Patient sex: M
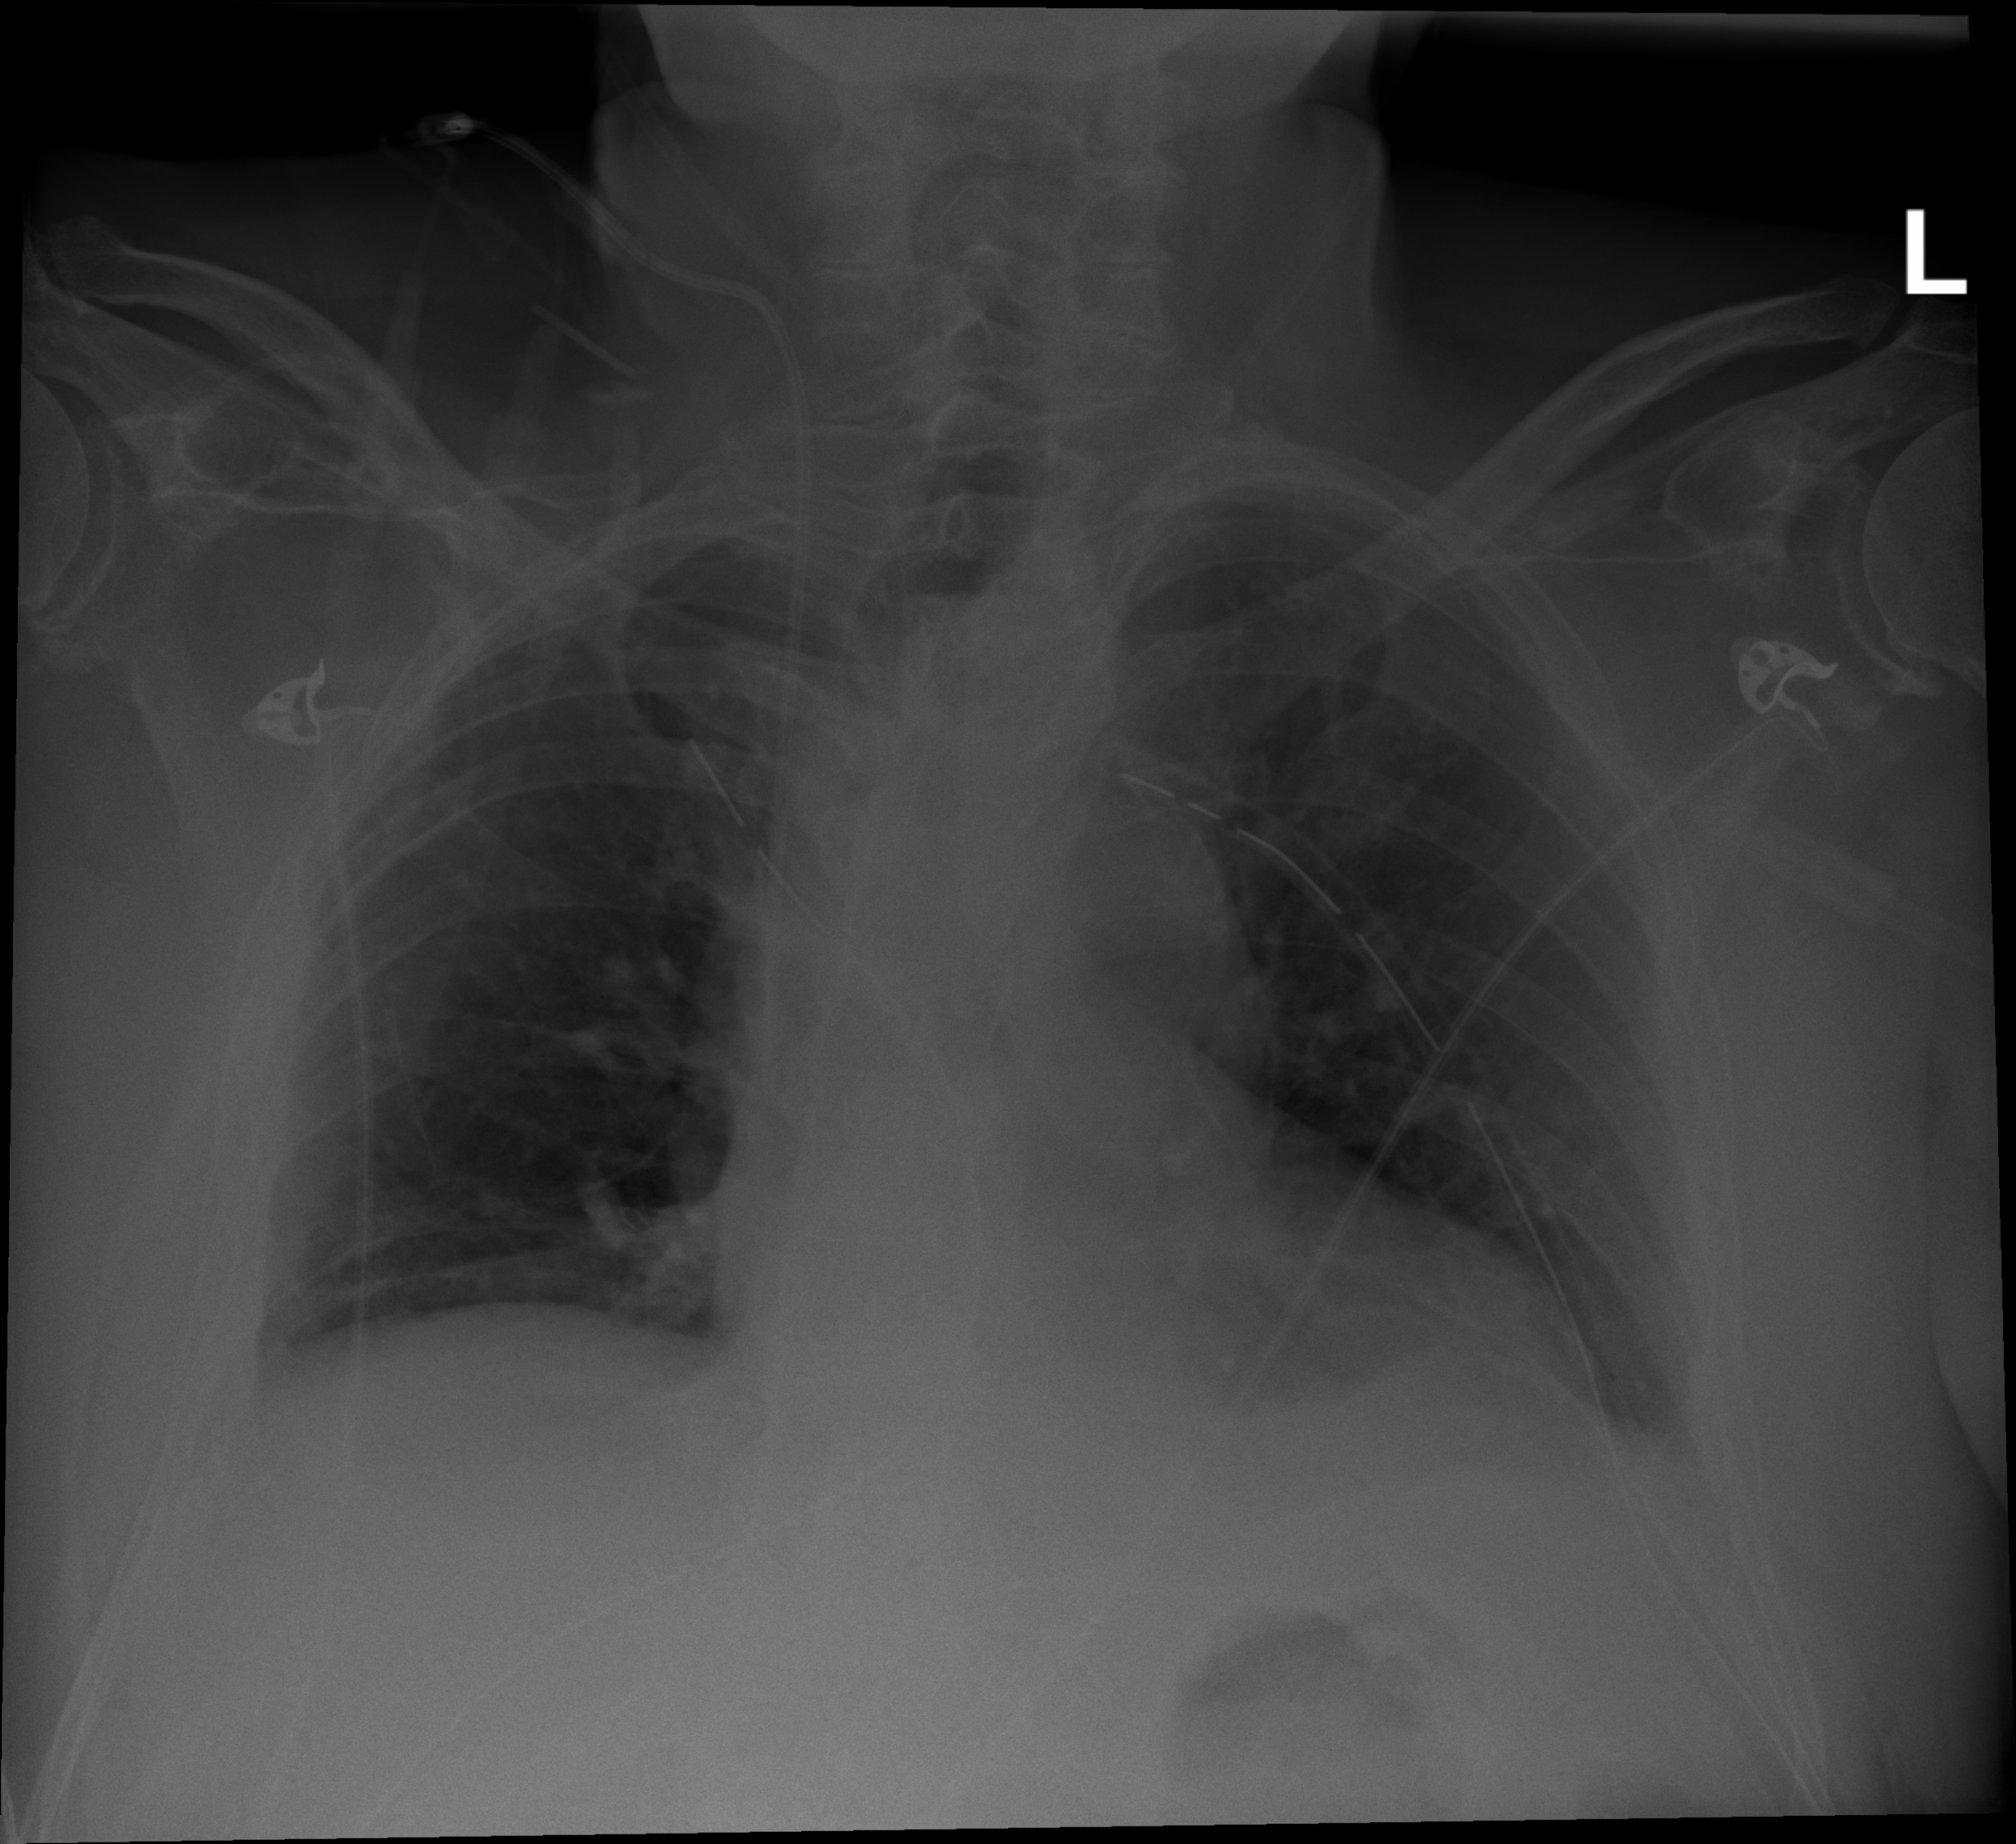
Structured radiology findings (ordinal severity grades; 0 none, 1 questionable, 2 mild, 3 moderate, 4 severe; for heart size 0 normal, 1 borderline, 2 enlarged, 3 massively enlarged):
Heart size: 1
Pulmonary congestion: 0
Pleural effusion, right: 2
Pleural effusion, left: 2
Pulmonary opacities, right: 0
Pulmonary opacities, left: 0
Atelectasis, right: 2
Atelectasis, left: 2